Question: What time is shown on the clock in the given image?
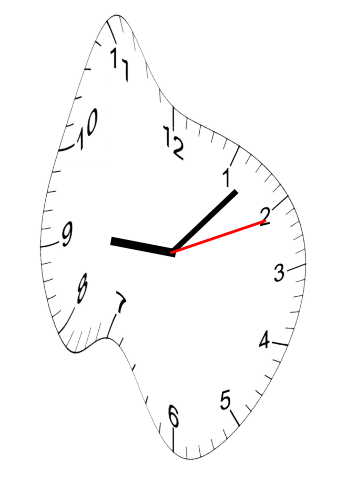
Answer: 09:07:11